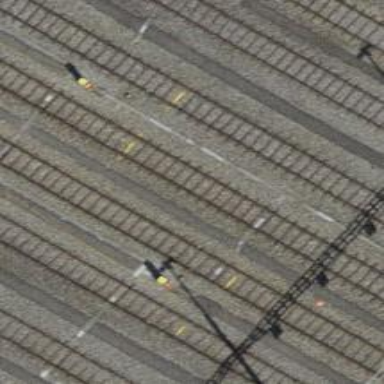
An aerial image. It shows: Railway yard with one track.